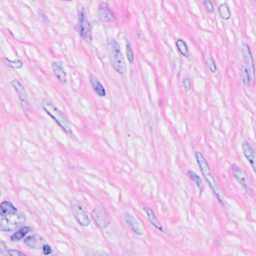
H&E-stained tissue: Breast